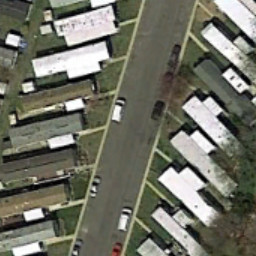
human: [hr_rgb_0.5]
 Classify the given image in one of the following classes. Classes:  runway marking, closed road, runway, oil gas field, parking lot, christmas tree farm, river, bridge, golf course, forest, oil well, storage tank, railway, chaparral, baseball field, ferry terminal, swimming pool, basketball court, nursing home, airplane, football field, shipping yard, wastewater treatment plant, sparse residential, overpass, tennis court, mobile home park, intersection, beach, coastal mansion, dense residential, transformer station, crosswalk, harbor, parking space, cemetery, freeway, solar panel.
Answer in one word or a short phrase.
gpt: mobile home park